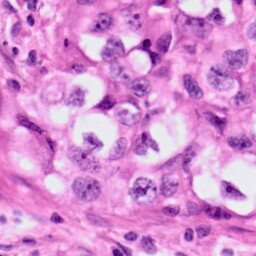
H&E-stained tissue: Lung